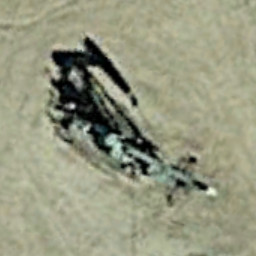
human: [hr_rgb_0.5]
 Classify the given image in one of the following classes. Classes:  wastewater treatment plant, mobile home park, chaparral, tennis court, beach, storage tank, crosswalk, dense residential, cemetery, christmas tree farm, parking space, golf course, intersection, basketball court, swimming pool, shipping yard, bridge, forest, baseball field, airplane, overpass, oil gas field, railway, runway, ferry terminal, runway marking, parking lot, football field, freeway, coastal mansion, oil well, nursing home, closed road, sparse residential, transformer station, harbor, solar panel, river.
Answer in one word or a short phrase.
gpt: oil well